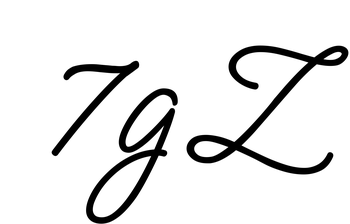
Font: MeowScript-Regular